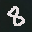
Label: 8